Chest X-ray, AP view. Patient: 10 years old, sex F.
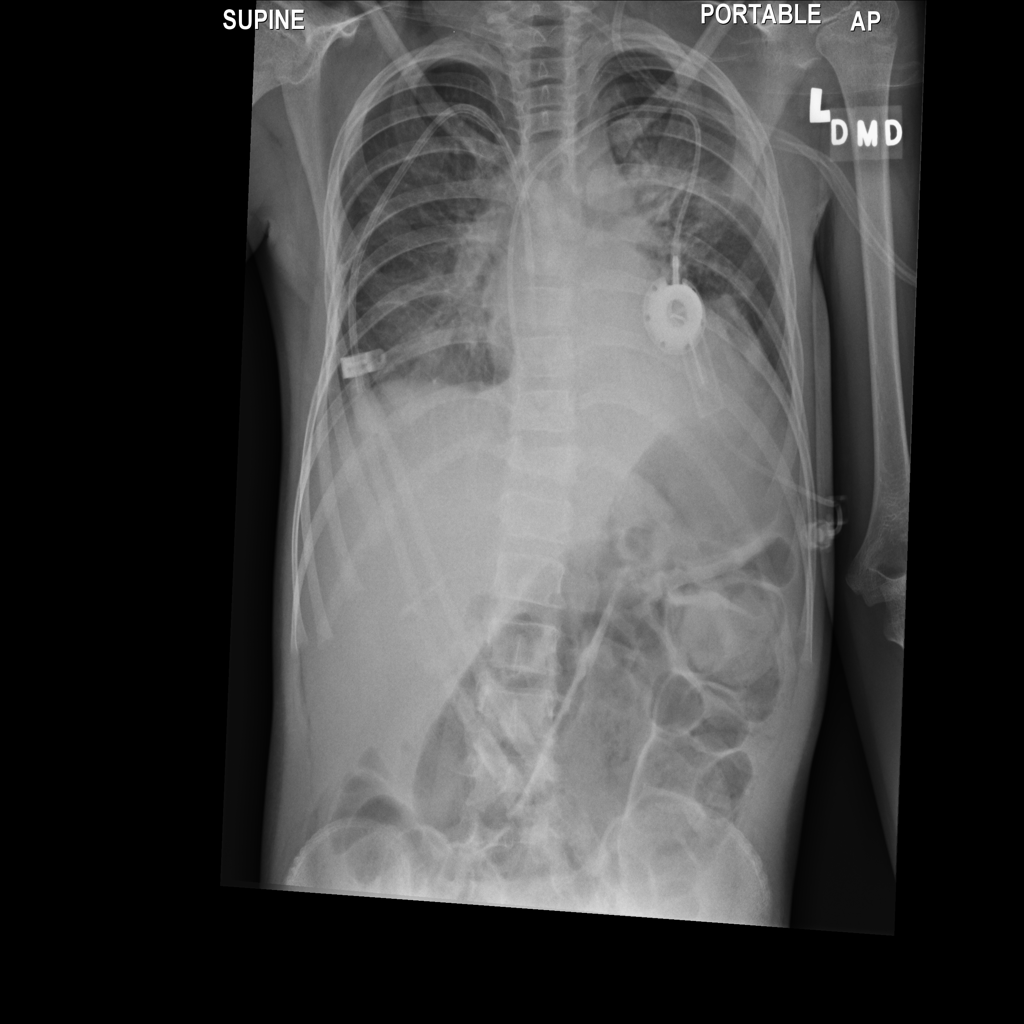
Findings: Effusion, Infiltration